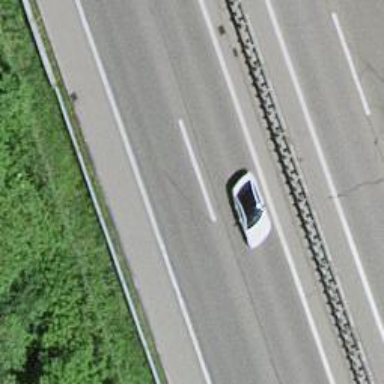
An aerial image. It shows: Motorway bridge with asphalt surface.